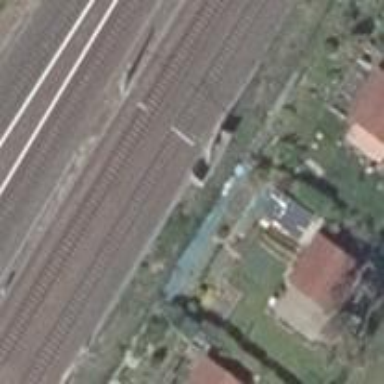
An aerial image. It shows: Milestone along the railway track with catenary mast.